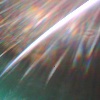
Label: sunburn